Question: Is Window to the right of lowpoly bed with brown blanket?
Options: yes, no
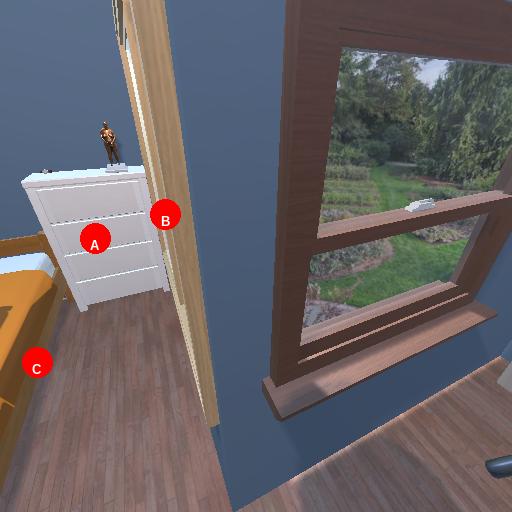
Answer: yes